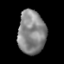
Tissue: lung
Cell type: T cells
Senescence score: 0.1963
Nuclear area (px): 1178
Mean DAPI intensity: 134.27